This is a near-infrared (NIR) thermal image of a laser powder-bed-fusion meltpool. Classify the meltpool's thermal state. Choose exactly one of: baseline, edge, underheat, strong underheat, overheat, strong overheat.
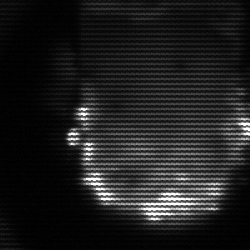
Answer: baseline